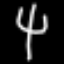
Label: fork